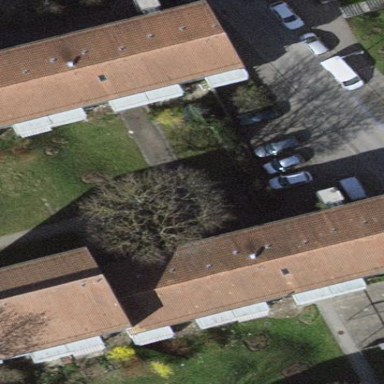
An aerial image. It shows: View of roof of building.